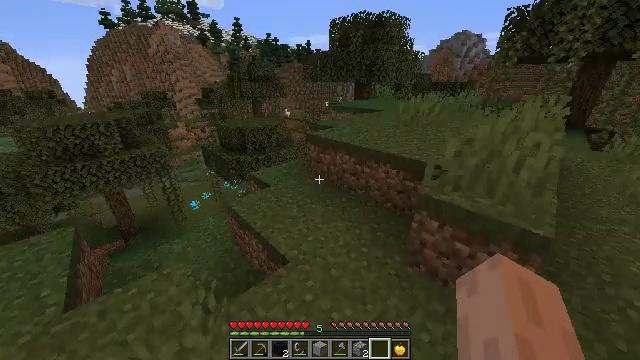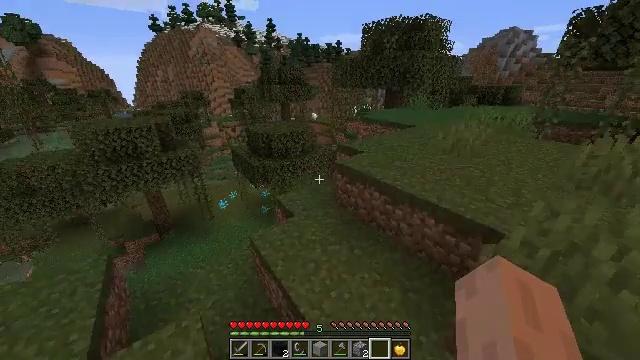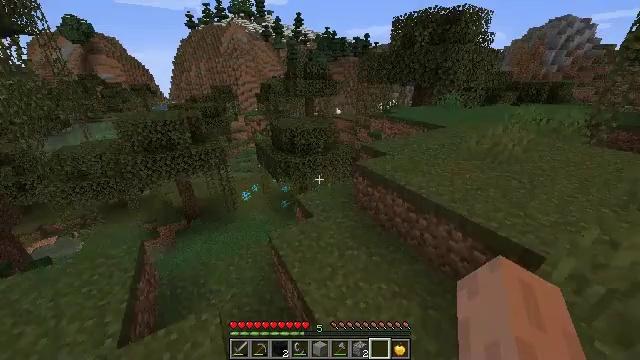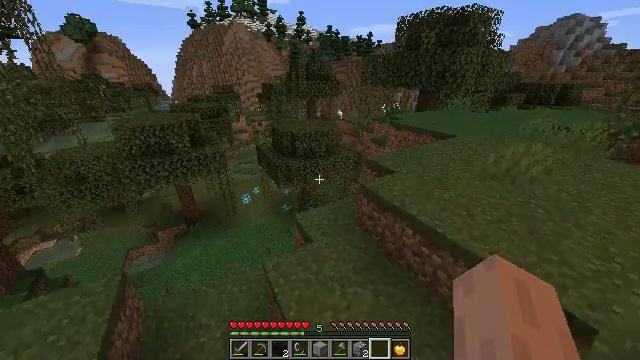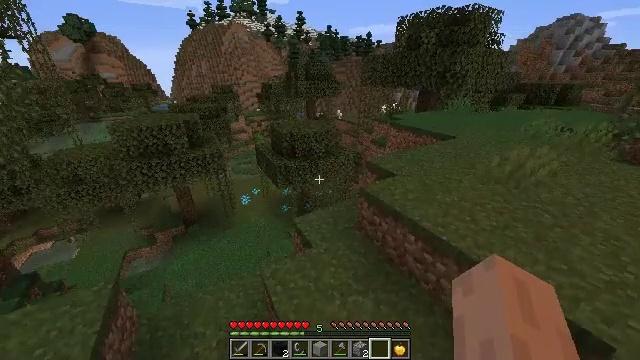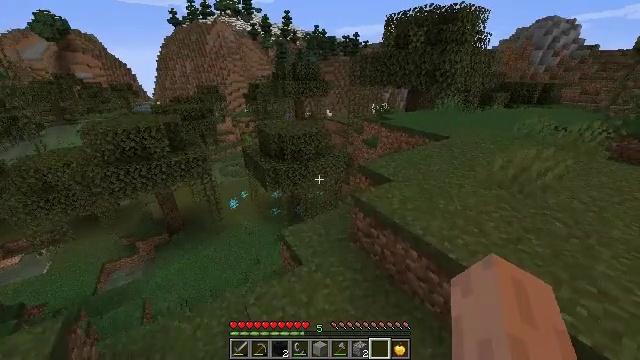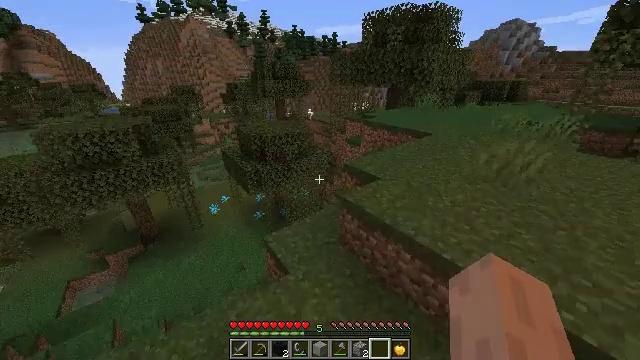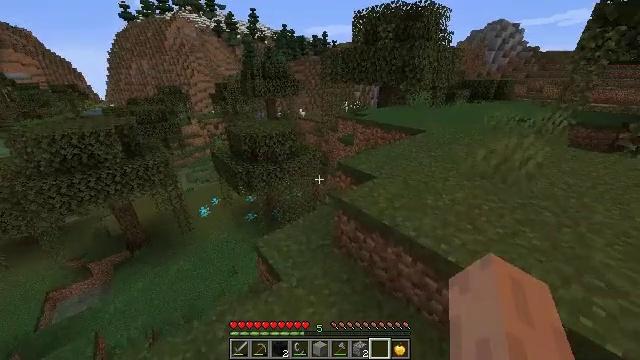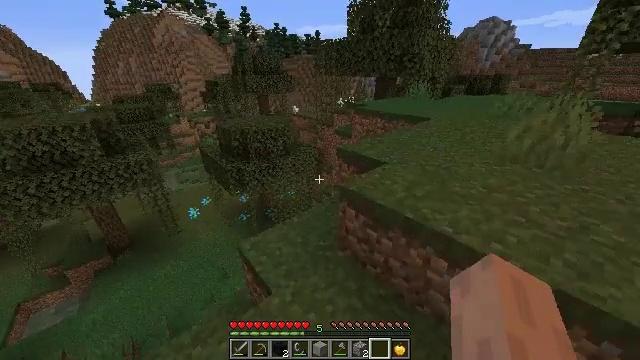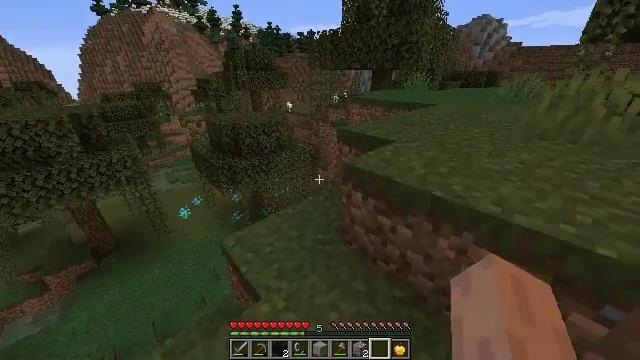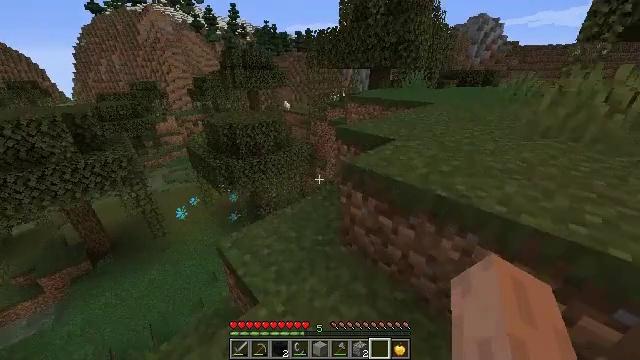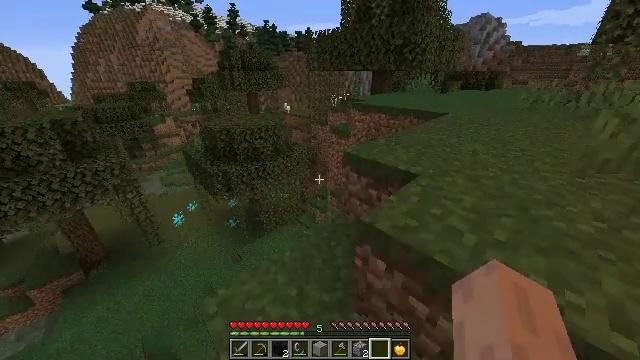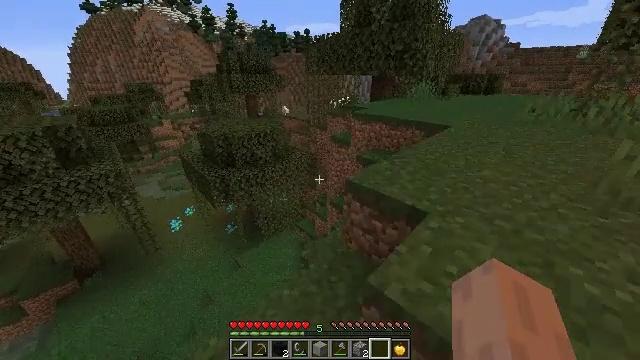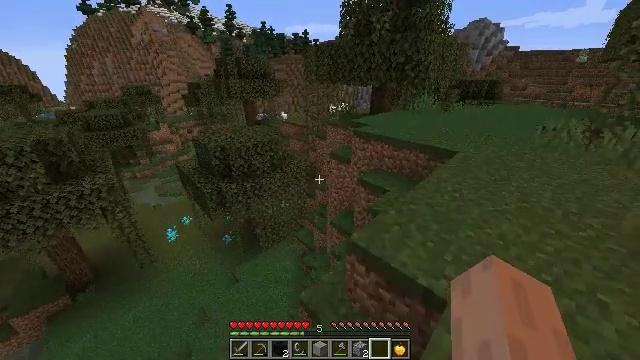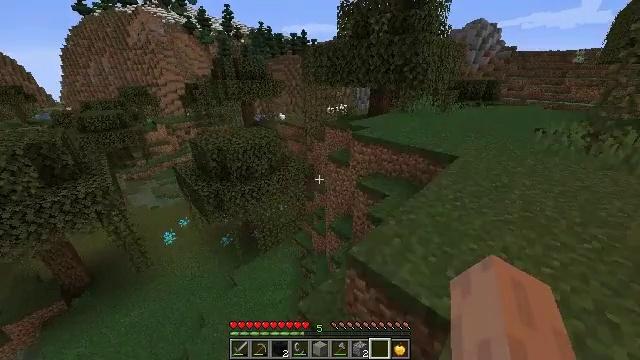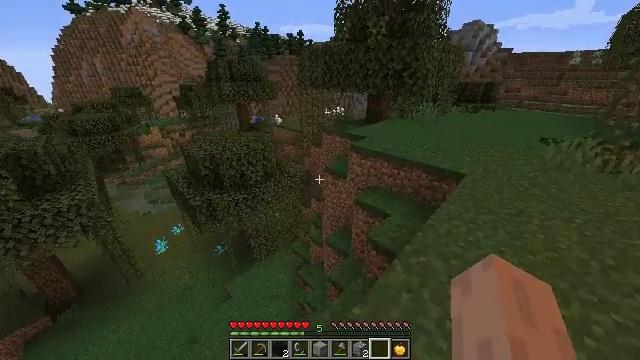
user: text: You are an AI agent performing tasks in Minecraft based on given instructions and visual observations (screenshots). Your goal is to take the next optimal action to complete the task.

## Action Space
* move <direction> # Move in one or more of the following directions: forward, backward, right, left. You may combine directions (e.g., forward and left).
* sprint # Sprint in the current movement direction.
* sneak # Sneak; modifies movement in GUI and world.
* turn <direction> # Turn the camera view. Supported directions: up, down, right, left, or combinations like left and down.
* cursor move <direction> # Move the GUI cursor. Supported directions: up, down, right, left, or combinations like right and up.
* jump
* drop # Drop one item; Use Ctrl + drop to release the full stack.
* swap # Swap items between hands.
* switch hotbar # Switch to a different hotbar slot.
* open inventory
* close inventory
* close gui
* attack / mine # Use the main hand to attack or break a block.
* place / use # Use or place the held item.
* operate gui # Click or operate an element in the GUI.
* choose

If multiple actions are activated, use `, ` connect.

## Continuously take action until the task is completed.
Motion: motion action
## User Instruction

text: Kill mobs.
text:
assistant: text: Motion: move forward, sprint, turn left, jump
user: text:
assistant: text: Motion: move forward, sprint, turn left and down, jump
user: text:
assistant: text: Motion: move forward, sprint, jump
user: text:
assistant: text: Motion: move forward, sprint, jump
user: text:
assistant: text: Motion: move forward, sprint, turn right, jump
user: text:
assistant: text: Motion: move forward, sprint, turn right, jump
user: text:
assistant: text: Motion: move forward, sprint, turn right, jump
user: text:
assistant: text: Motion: move forward, sprint, turn right, jump
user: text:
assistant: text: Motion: move forward, sprint, turn right, jump
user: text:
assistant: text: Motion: move forward, sprint, jump
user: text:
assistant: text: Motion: move forward, sprint, jump
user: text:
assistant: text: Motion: move forward, sprint, jump
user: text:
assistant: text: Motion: move forward and move right, sprint, jump
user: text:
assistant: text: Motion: move forward and move right, sprint, jump
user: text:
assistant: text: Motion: move forward and move right, sprint, jump
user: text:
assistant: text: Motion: move forward and move right, sprint, turn right, jump
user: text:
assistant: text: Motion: move forward and move right, sprint, turn right, jump
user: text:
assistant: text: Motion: move forward and move right, sprint, turn right, jump
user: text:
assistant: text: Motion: move forward and move right, sprint, turn right and down, jump
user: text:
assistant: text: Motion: move forward and move right, sprint, turn right, jump
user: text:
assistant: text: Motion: move forward and move right, sprint, jump
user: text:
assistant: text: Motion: move forward and move right, sprint, jump
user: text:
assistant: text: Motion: move forward and move right, sprint, jump
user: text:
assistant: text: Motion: move forward and move right, sprint, jump
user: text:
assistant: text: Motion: move forward and move right, sprint, jump
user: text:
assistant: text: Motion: move forward and move right, sprint, jump
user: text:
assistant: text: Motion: move forward and move right, sprint, turn right, jump
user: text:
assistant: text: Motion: move forward and move right, sprint, jump
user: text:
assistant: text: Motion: move forward, sprint, jump
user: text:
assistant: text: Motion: move forward, sprint, jump